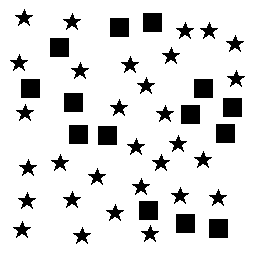
Squares: 14
Triangles: 0
Stars: 30
Total shapes: 44